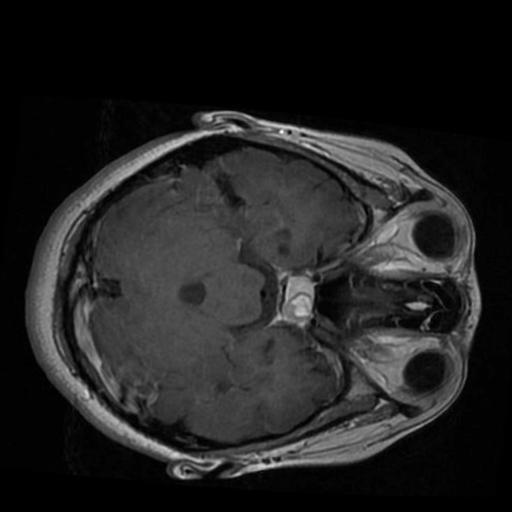
Label: brain_tumor